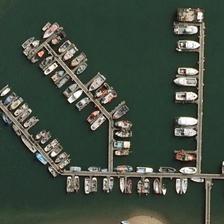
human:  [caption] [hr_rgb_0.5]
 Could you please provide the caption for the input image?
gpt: a lawn is between the road and the port .

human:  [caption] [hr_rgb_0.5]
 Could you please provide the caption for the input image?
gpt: many types of boats are close to the port .

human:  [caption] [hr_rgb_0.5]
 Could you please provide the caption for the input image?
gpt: some boats are in a port in four crossed lines .

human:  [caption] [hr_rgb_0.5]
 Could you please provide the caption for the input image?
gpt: some boats are in a port in four crossed lines .

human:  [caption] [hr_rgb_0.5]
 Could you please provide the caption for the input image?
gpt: a lawn is between the road and the port .